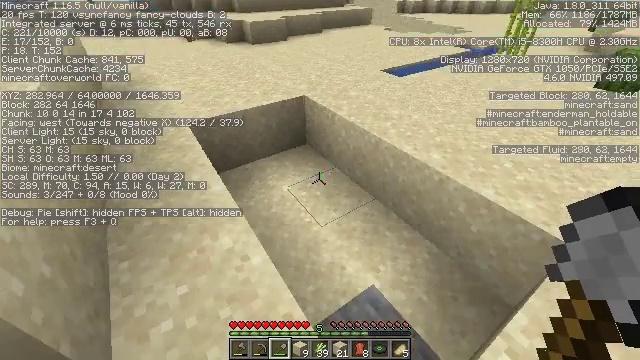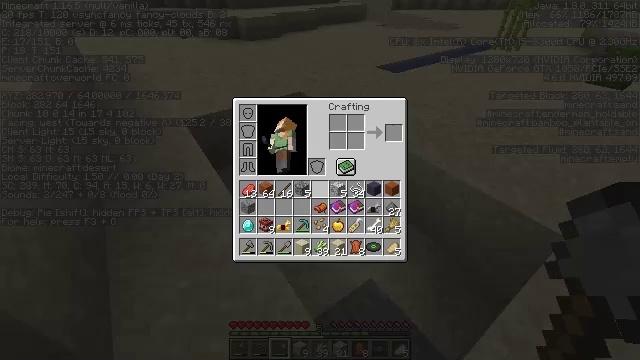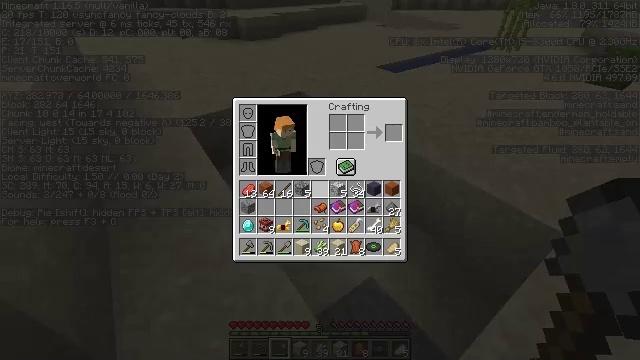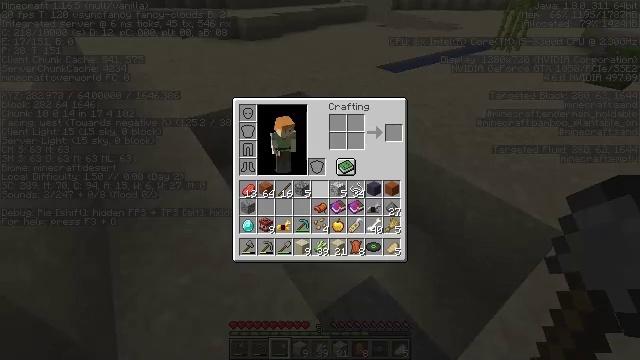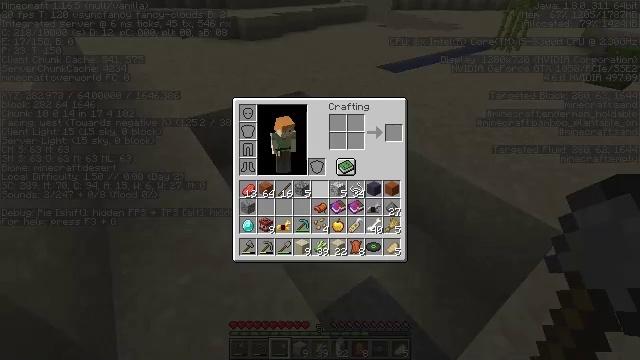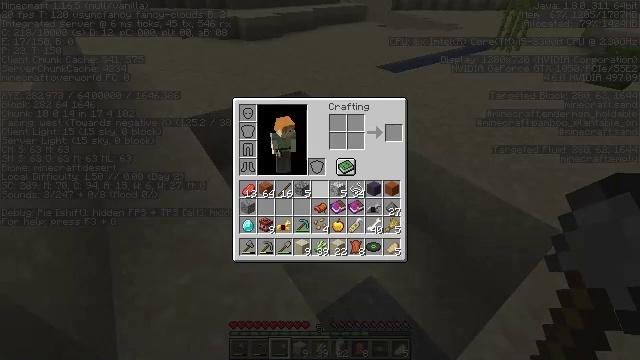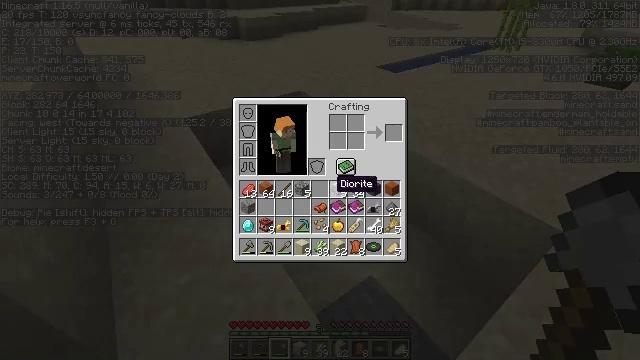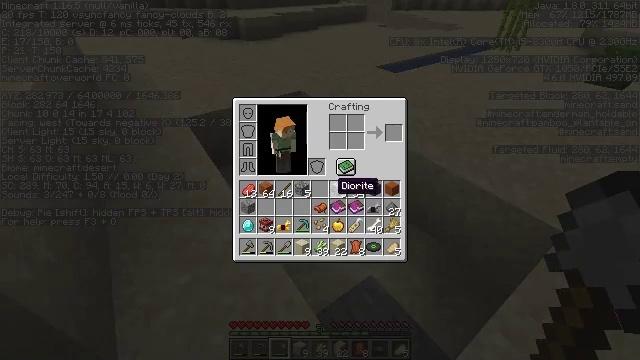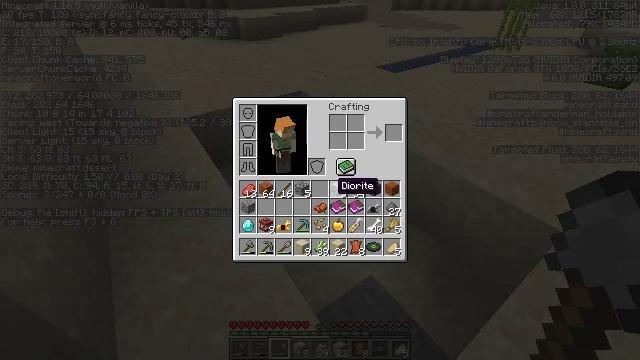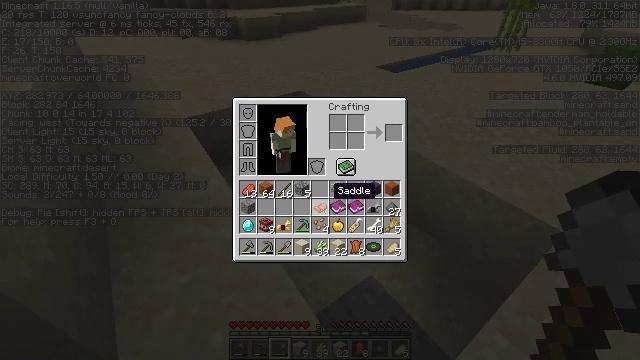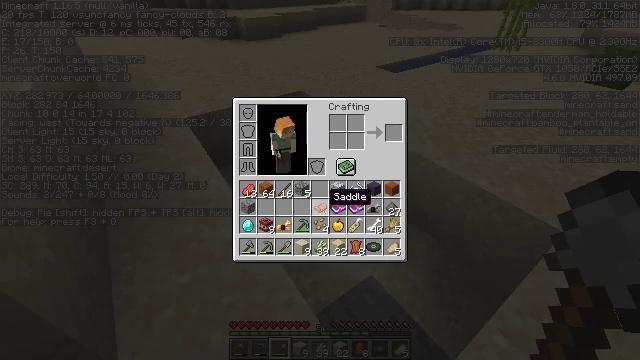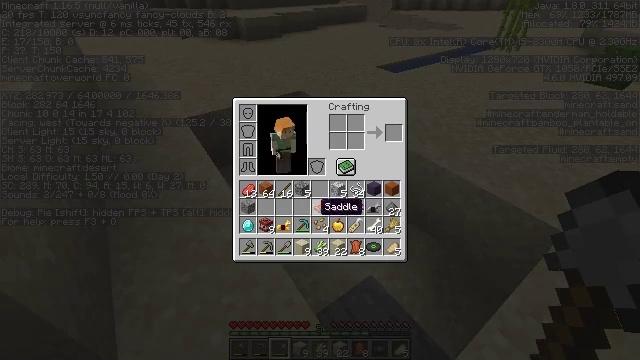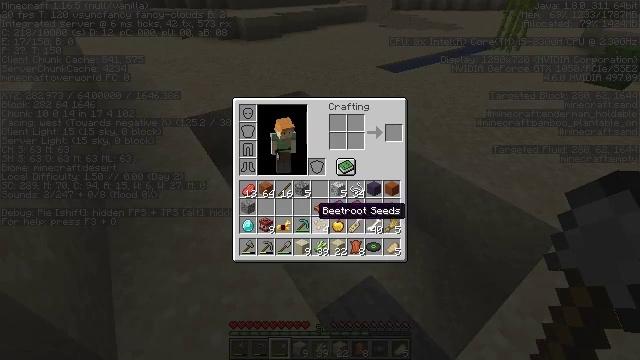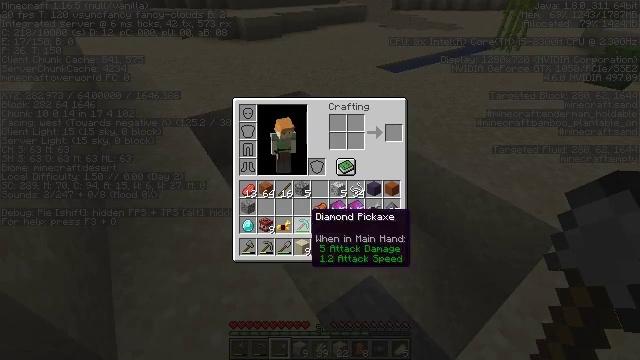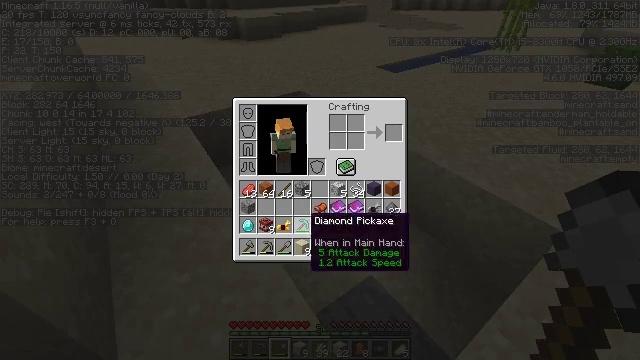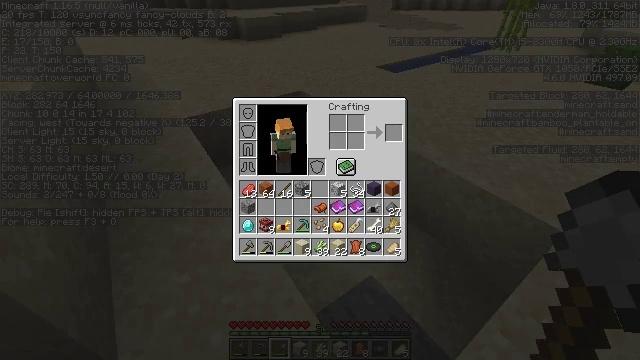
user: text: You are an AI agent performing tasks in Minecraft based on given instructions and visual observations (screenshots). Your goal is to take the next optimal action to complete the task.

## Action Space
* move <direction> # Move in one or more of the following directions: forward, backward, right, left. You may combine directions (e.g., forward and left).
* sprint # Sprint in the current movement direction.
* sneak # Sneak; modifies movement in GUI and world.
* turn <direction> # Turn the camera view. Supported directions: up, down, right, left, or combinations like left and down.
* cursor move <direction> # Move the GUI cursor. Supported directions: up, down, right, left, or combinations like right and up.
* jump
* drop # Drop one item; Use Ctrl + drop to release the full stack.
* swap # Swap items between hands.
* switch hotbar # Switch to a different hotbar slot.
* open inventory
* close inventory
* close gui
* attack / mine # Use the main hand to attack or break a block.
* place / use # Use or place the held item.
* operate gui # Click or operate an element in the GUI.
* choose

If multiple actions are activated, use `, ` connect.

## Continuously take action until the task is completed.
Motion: motion action
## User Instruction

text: Remove a cut sandstone from the inventory.
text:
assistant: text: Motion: turn right, open inventory
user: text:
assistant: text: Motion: open inventory
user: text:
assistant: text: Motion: open inventory
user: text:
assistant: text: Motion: no_op
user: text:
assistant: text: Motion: no_op
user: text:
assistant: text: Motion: no_op
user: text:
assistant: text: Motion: no_op
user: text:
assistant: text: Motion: no_op
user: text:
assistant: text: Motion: no_op
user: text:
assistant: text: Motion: no_op
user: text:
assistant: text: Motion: cursor move left and down
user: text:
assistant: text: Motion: no_op
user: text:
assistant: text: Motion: no_op
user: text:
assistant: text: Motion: no_op
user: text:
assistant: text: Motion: no_op
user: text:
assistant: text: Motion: no_op
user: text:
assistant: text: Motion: no_op
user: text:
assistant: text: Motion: no_op
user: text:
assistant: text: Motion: operate gui
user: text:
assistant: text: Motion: operate gui
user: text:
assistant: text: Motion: operate gui
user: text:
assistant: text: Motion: cursor move right
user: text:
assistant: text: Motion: cursor move right and up
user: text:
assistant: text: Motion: cursor move right
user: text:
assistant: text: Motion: no_op
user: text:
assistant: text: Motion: no_op
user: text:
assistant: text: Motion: cursor move left
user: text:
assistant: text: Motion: cursor move left
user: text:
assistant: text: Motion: no_op
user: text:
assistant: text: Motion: no_op